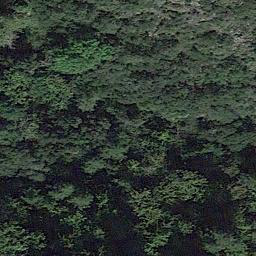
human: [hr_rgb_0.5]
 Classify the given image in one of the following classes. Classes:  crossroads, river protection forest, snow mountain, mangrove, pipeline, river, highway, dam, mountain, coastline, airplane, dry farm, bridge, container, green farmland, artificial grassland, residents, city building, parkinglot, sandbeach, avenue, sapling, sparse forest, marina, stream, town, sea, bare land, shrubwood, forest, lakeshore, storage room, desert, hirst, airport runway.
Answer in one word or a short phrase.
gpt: forest